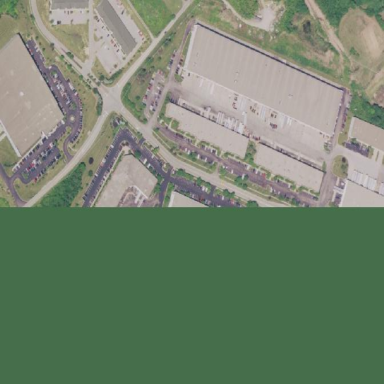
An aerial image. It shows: Commercial area.